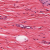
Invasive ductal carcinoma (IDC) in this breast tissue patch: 0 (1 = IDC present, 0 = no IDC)